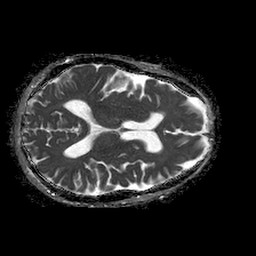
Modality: ADC
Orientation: axial
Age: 73
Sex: female
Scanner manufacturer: philips
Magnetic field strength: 1.5 T
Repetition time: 4.6 s
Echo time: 0.08631 s